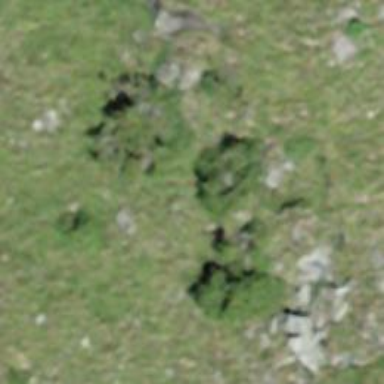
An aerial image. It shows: Needle-leaved tree in its natural environment.